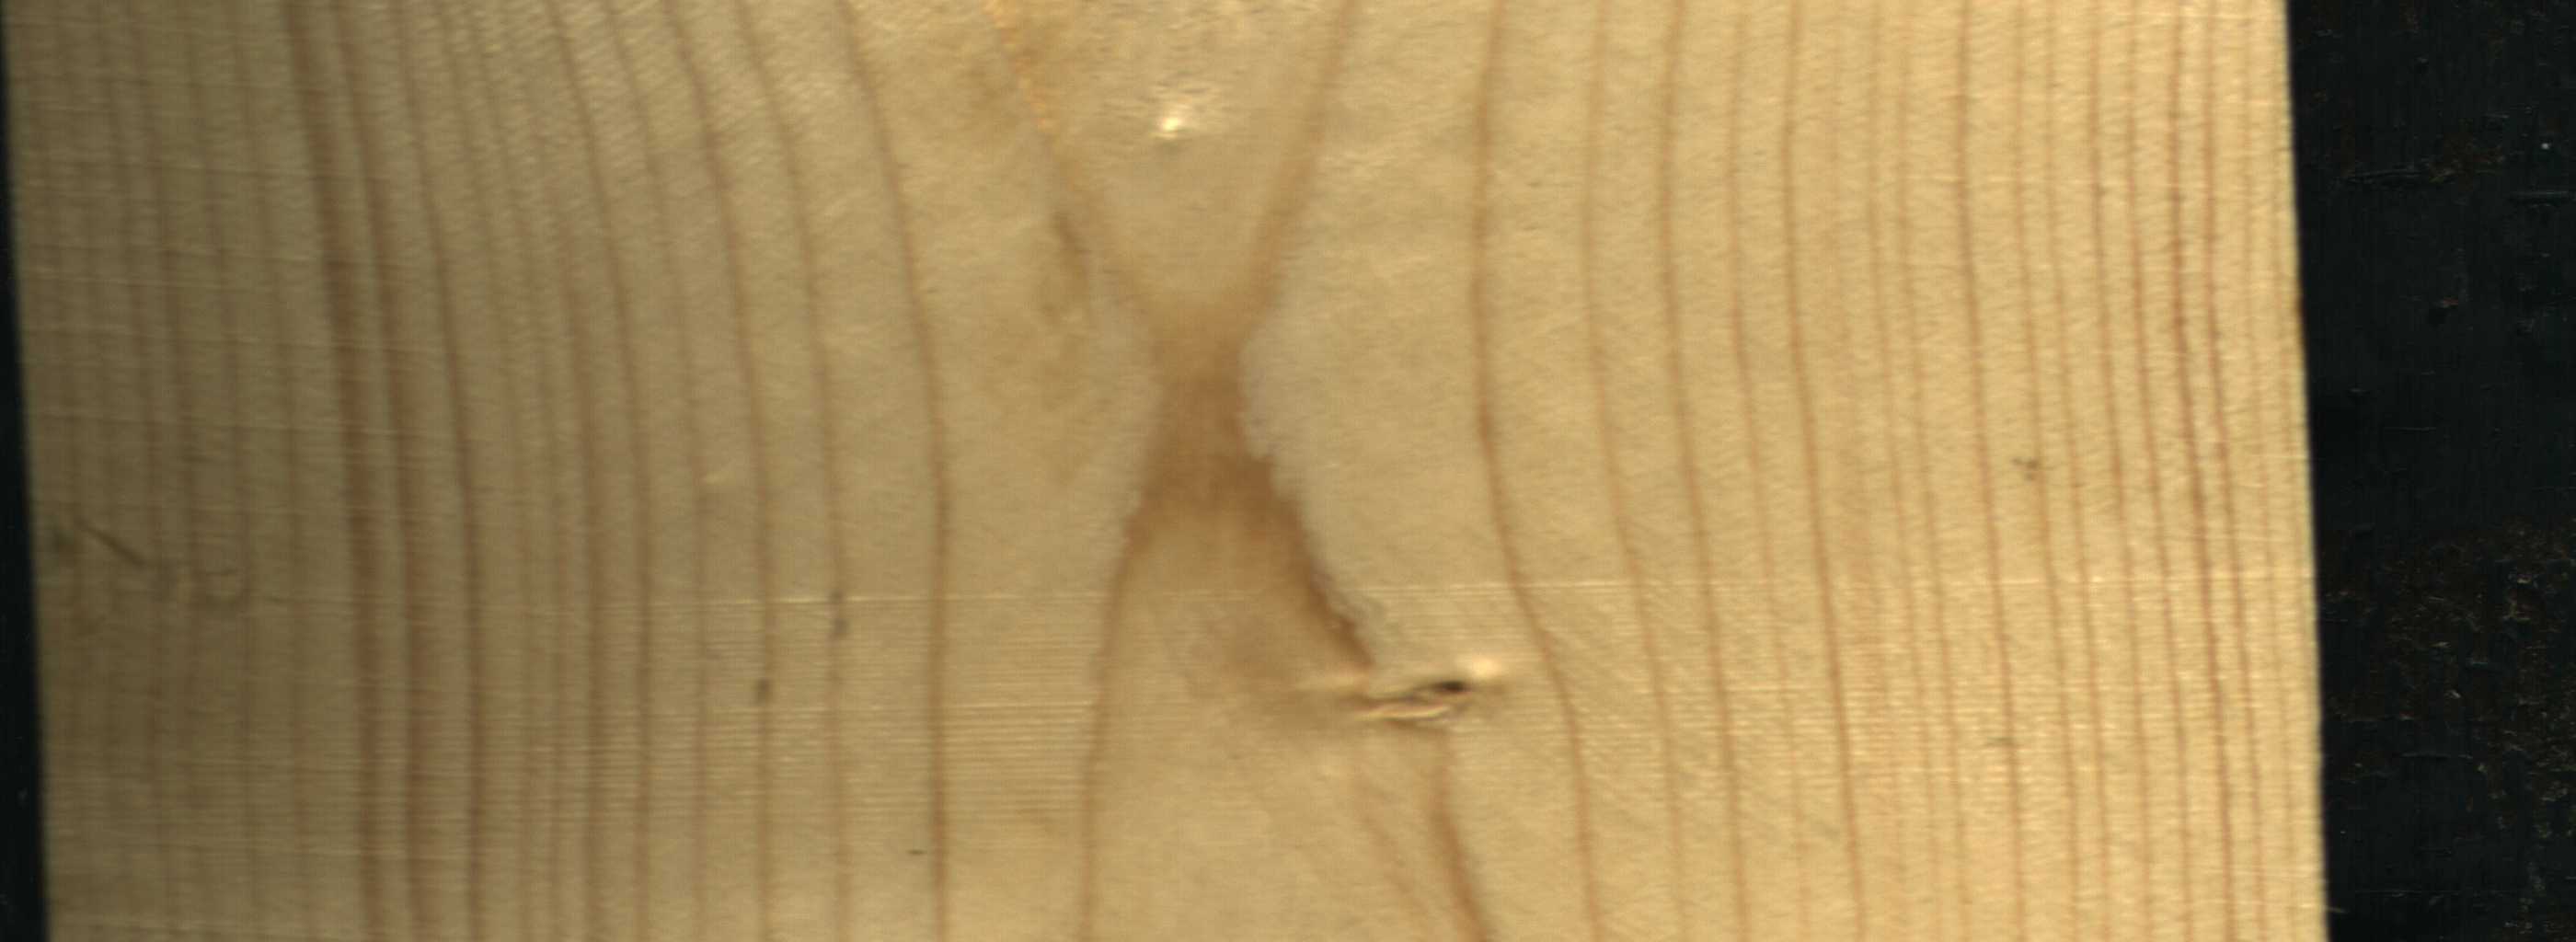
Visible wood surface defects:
Live_Knot